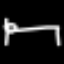
Label: bed